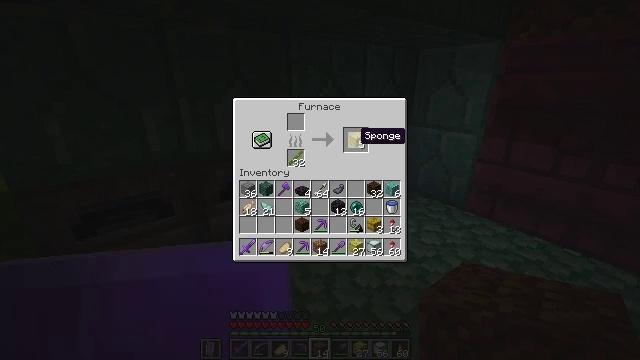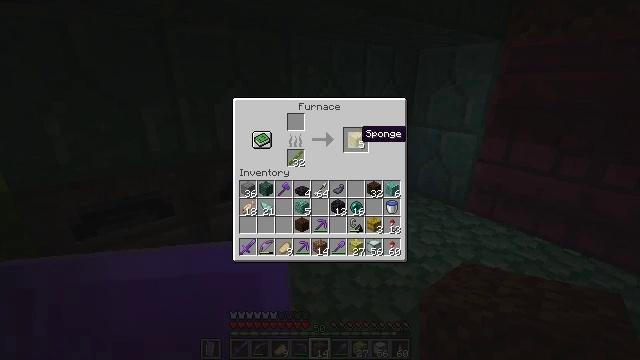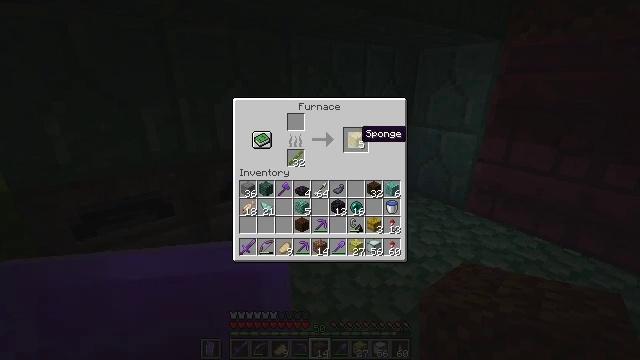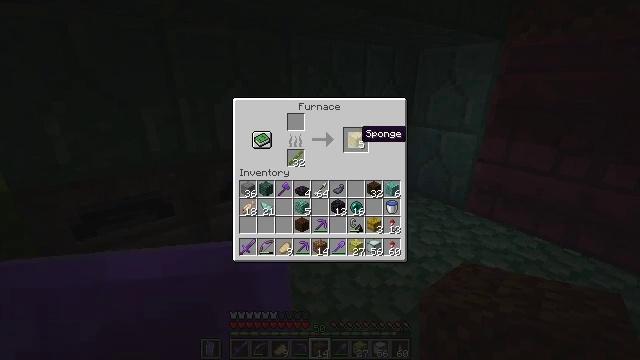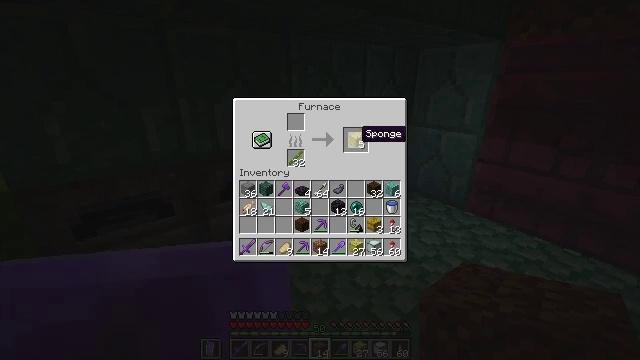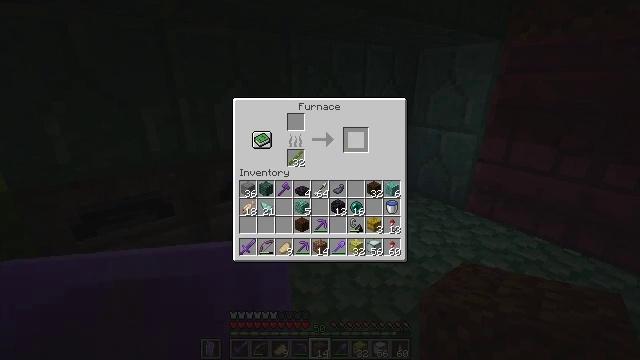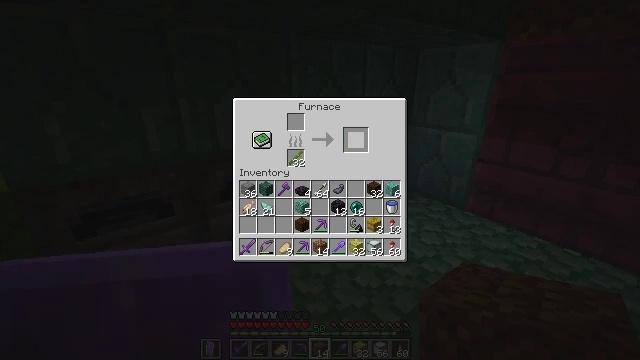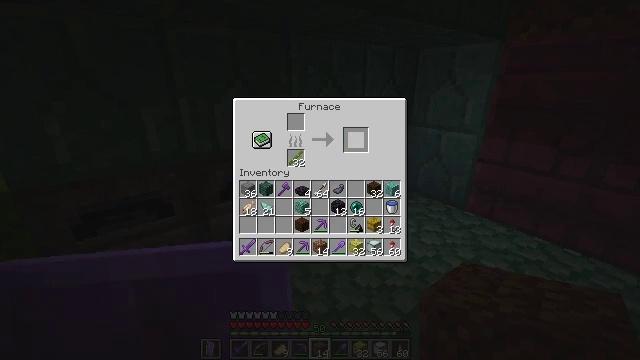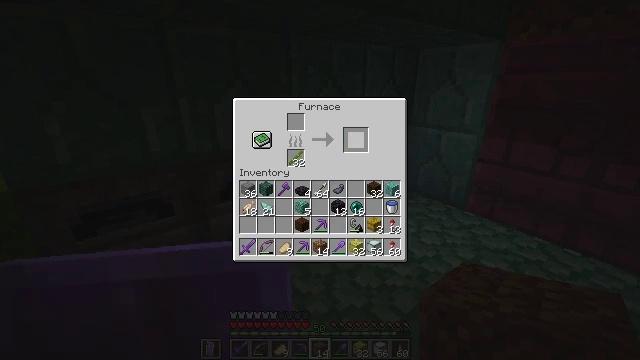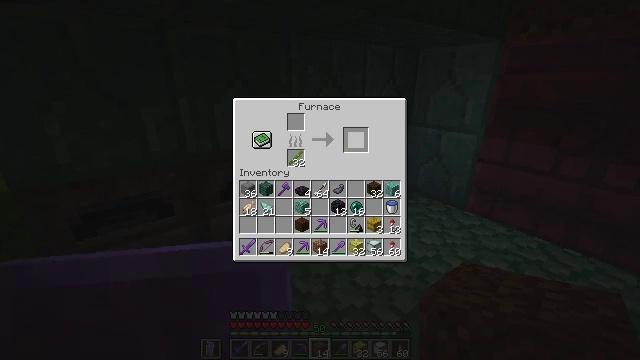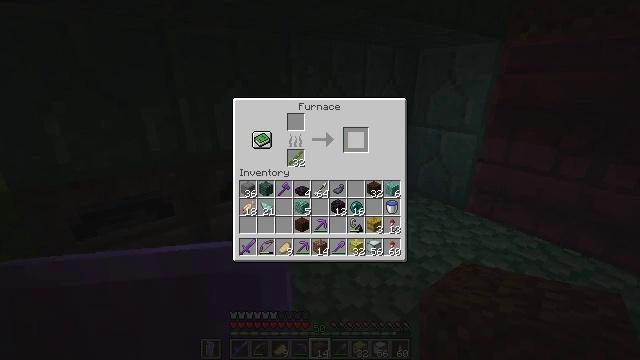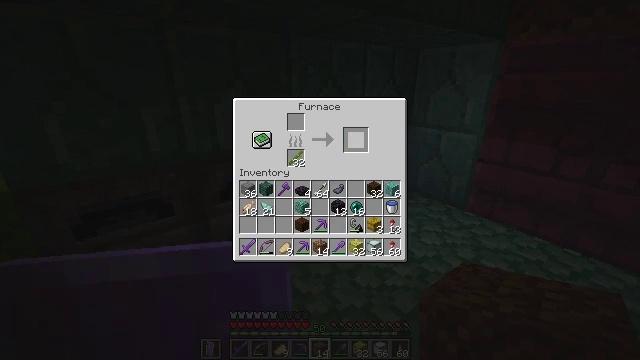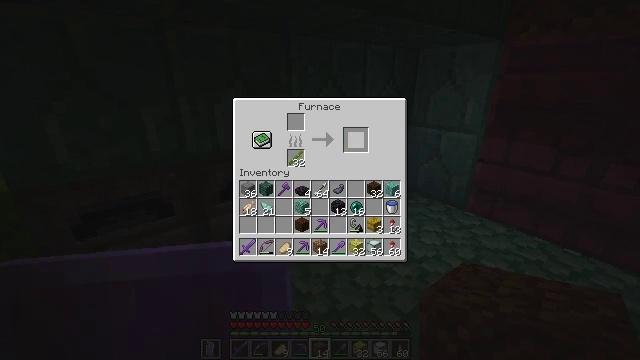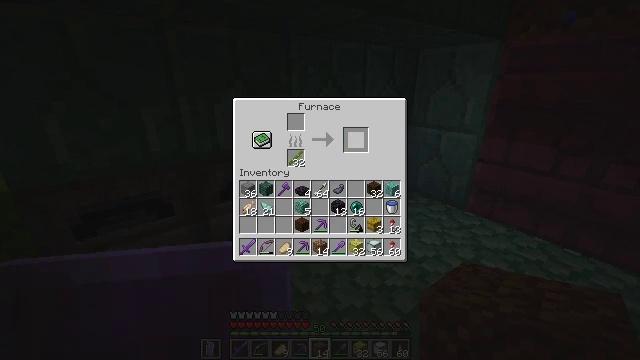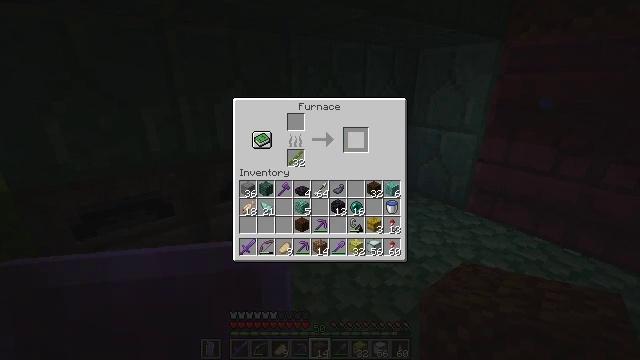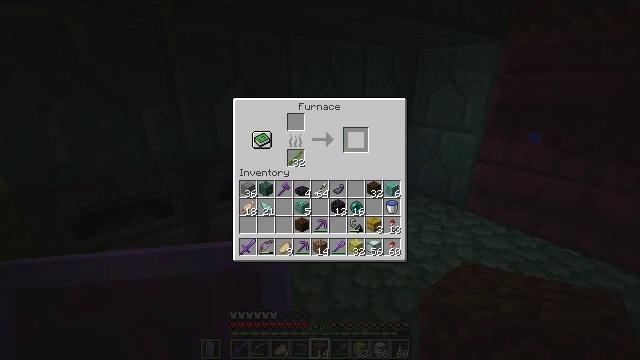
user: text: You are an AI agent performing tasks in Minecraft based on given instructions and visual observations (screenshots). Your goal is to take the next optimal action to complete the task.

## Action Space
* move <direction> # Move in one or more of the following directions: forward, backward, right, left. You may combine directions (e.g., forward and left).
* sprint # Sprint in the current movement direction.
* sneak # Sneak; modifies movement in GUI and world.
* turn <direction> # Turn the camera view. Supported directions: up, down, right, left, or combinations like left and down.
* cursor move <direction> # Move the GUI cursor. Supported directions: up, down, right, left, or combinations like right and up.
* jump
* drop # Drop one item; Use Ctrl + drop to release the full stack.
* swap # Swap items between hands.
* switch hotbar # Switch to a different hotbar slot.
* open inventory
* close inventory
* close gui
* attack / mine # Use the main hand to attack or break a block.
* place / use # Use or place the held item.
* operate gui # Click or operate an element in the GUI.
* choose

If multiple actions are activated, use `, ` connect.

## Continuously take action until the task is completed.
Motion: motion action
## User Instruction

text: craft item sponge
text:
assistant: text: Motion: sneak
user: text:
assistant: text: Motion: sneak
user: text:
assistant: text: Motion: sneak
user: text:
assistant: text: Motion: sneak
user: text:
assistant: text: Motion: sneak, attack / mine
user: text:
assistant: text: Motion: sneak, attack / mine
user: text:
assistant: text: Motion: sneak, attack / mine
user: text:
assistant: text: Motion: sneak, attack / mine
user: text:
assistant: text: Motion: sneak
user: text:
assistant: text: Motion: sneak
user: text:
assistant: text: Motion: no_op
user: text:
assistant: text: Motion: no_op
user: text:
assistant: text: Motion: no_op
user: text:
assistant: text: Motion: no_op
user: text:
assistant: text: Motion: no_op
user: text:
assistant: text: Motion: no_op
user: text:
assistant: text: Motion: no_op
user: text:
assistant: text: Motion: no_op
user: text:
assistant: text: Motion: no_op
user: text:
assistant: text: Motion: no_op
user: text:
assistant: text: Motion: no_op
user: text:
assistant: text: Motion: no_op
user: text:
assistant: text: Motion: no_op
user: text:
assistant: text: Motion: no_op
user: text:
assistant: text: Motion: no_op
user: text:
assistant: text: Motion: no_op
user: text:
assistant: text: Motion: turn left and up
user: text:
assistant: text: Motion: turn left and down
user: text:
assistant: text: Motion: turn left and down
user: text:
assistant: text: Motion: turn left and down